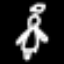
Label: angel